Question:
This is the listing of our Google Apps Marketplace app. The button has also disappeared from every page we've put the integration on.
When I'm looking at the console log in the browser on pages where the button should be appearing, I see that calls to this url: 'https://apis.google.com/additnow/additnow.html?...' result in this error:
'''
Forbidden
Error 403
'''
This is the link to our Marketplace listing: <URL>
, what might be the issue?
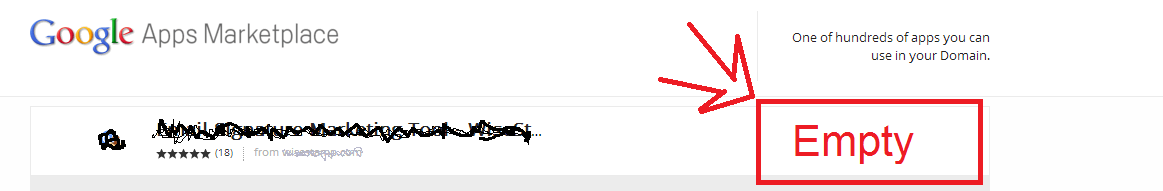
Answer: In the marketplace SDK settings, uncheck the "Enable individual installs" option. The option doesn't do anything at the moment and shouldn't be enabled.
Preferred fix (assuming your app can/will support individual user installs) is to do as MeLight says in the comment and create a new client ID with the "web application" type.